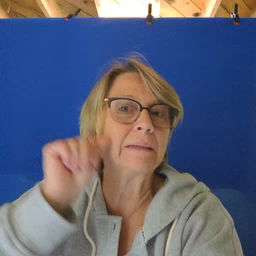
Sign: aunt